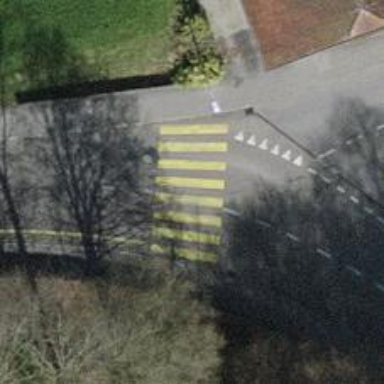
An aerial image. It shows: Uncontrolled zebra crossing with zebra markings.